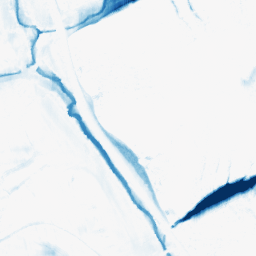
Category: morphological
Decomposition family: morphological_ellipse
Decomposition parameters: operation: closing
width: 30
height: 10
Upsampling method: quartic
Upsampling parameters: scale: 8
Upsampling scale: 8